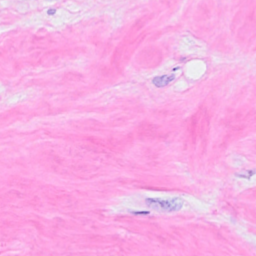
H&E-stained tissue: Breast